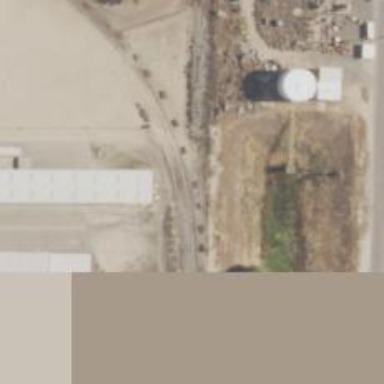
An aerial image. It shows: Rail spur service.